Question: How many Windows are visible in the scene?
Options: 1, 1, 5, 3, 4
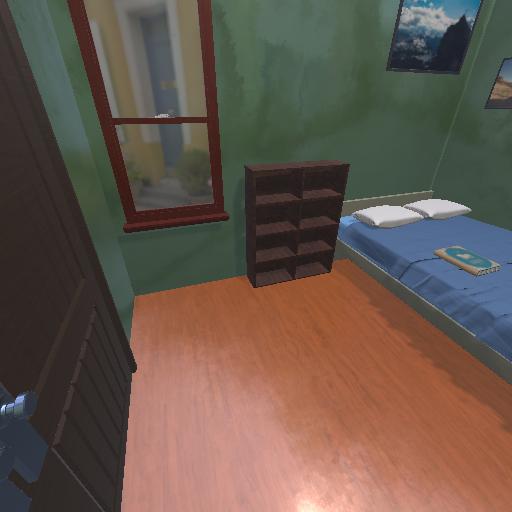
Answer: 1